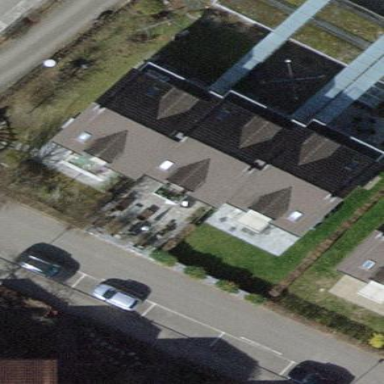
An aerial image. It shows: Terrace building.